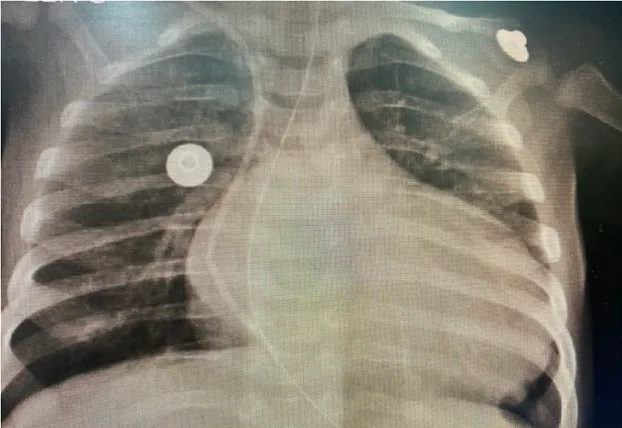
Chest X-ray of the patient, taken on the February 12, 2021.
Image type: radiology (x_ray)